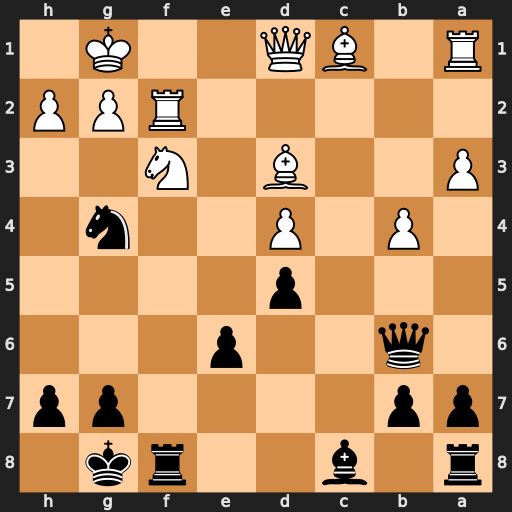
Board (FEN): r1b2rk1/pp4pp/1q2p3/3p4/1P1P2n1/P2B1N2/5RPP/R1BQ2K1
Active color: b
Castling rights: -
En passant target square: -
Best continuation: Nxf2 Kxf2 e5